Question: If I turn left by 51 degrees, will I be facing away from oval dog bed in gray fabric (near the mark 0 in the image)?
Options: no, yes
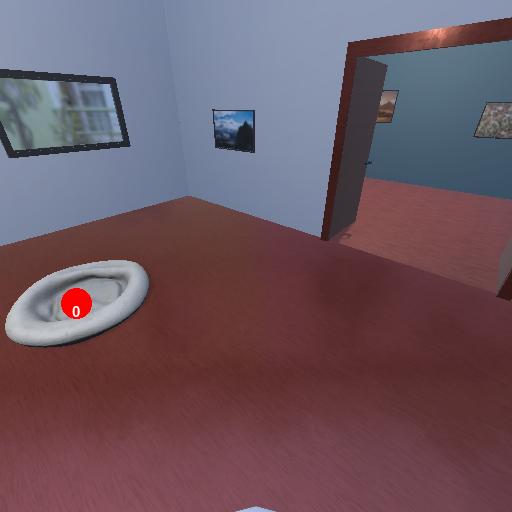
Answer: no